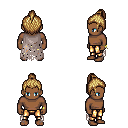
a pixel art fantasy rpg character, male body template, human, dark skin, gray tattered cape, gold greaves, blonde short topknot hairstyle, bracelets, four views (front, back, left, right), 2x2 character sprite sheet, small pixel art, hard edges, no anti-aliasing